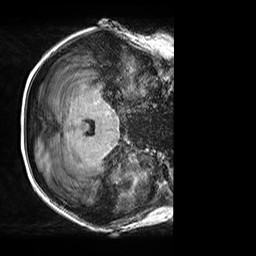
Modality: T1w
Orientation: axial
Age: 26
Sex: female
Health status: healthy
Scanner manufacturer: siemens
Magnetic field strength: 3 T
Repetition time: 2.5 s
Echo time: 0.00299 s